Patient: sex F, age 75
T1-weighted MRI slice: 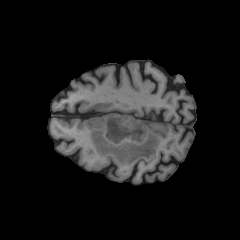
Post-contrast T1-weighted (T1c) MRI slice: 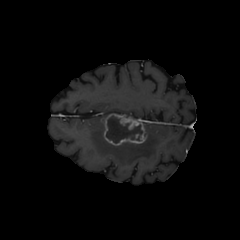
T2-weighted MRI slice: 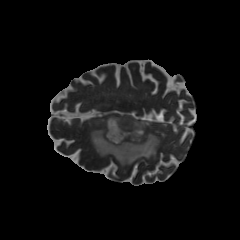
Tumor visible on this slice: yes
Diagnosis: Glioblastoma, IDH-wildtype
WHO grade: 4